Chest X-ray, PA view. Patient: 58 years old, sex M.
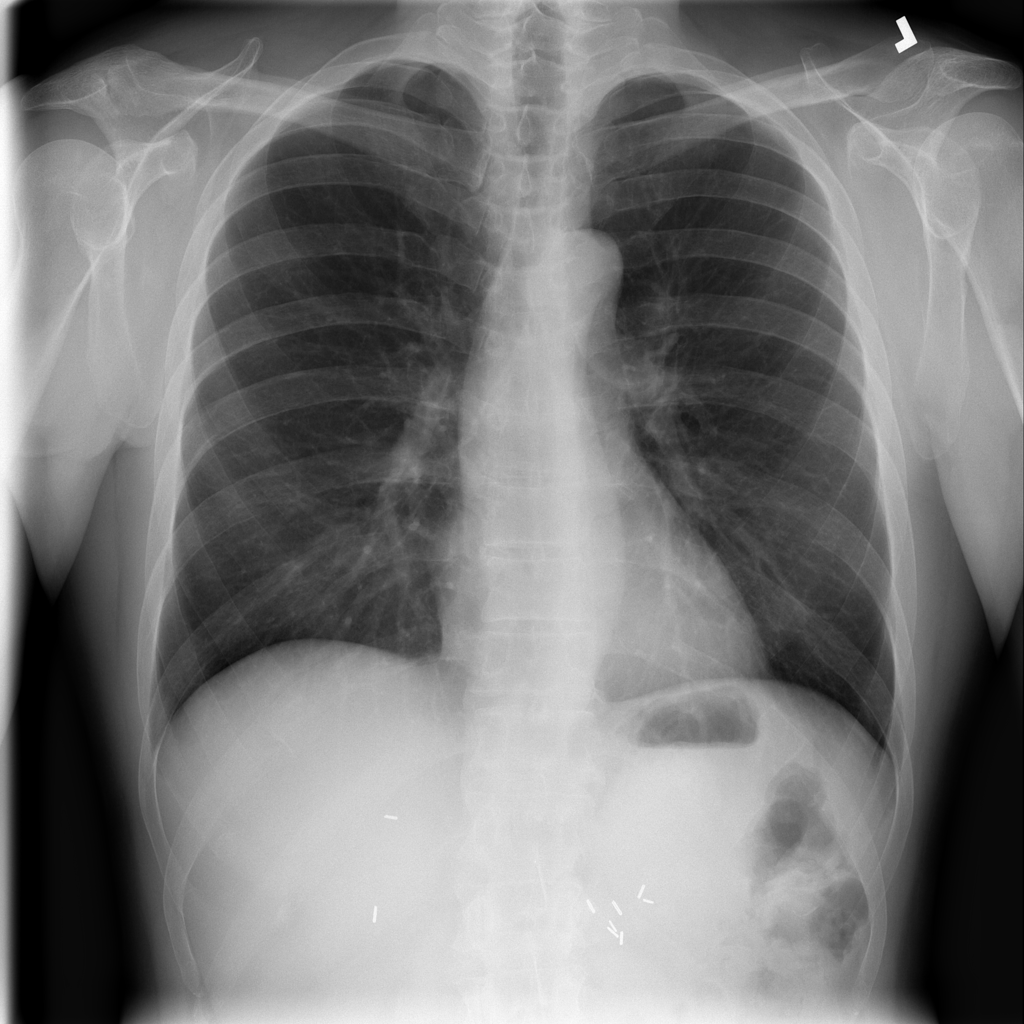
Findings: No Finding